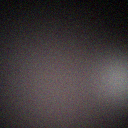
Screen state: off